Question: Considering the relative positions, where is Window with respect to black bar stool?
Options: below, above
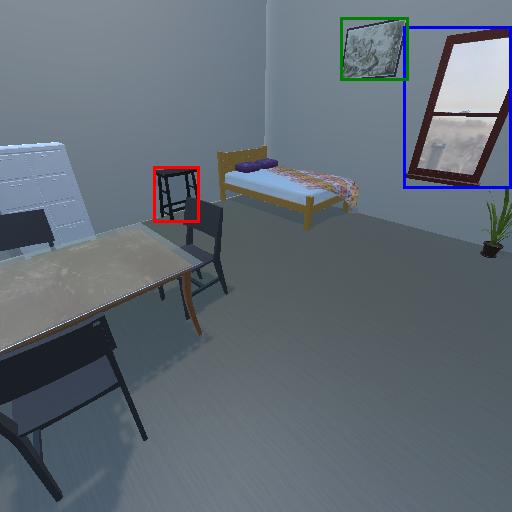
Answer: below